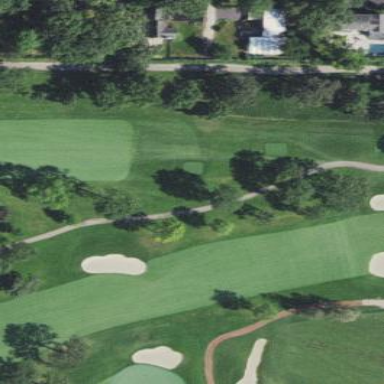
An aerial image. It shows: Grassy area designated as golf fairway.